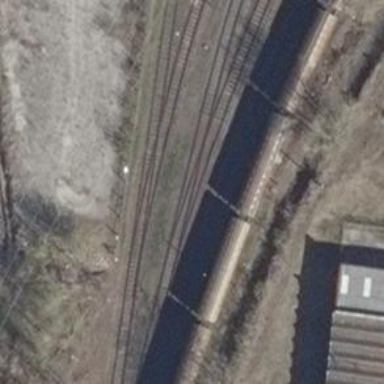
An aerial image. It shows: Railway spur service.